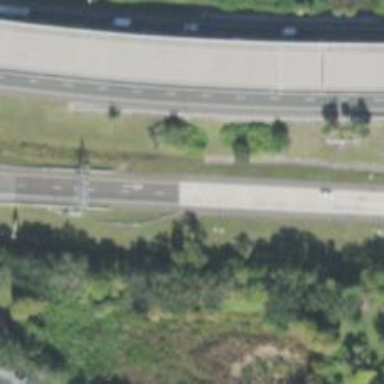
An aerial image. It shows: Diamond junction with asphalt motorway link.